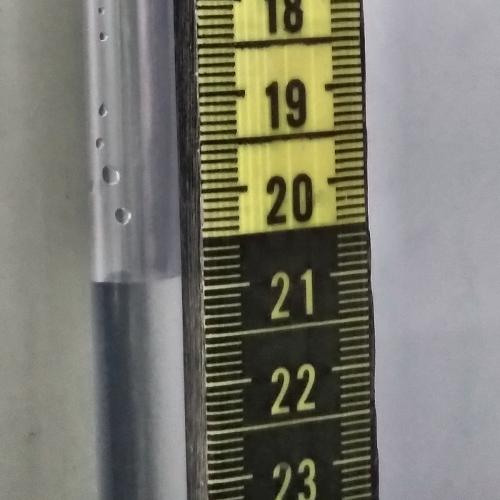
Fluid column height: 20.9 cm